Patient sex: F
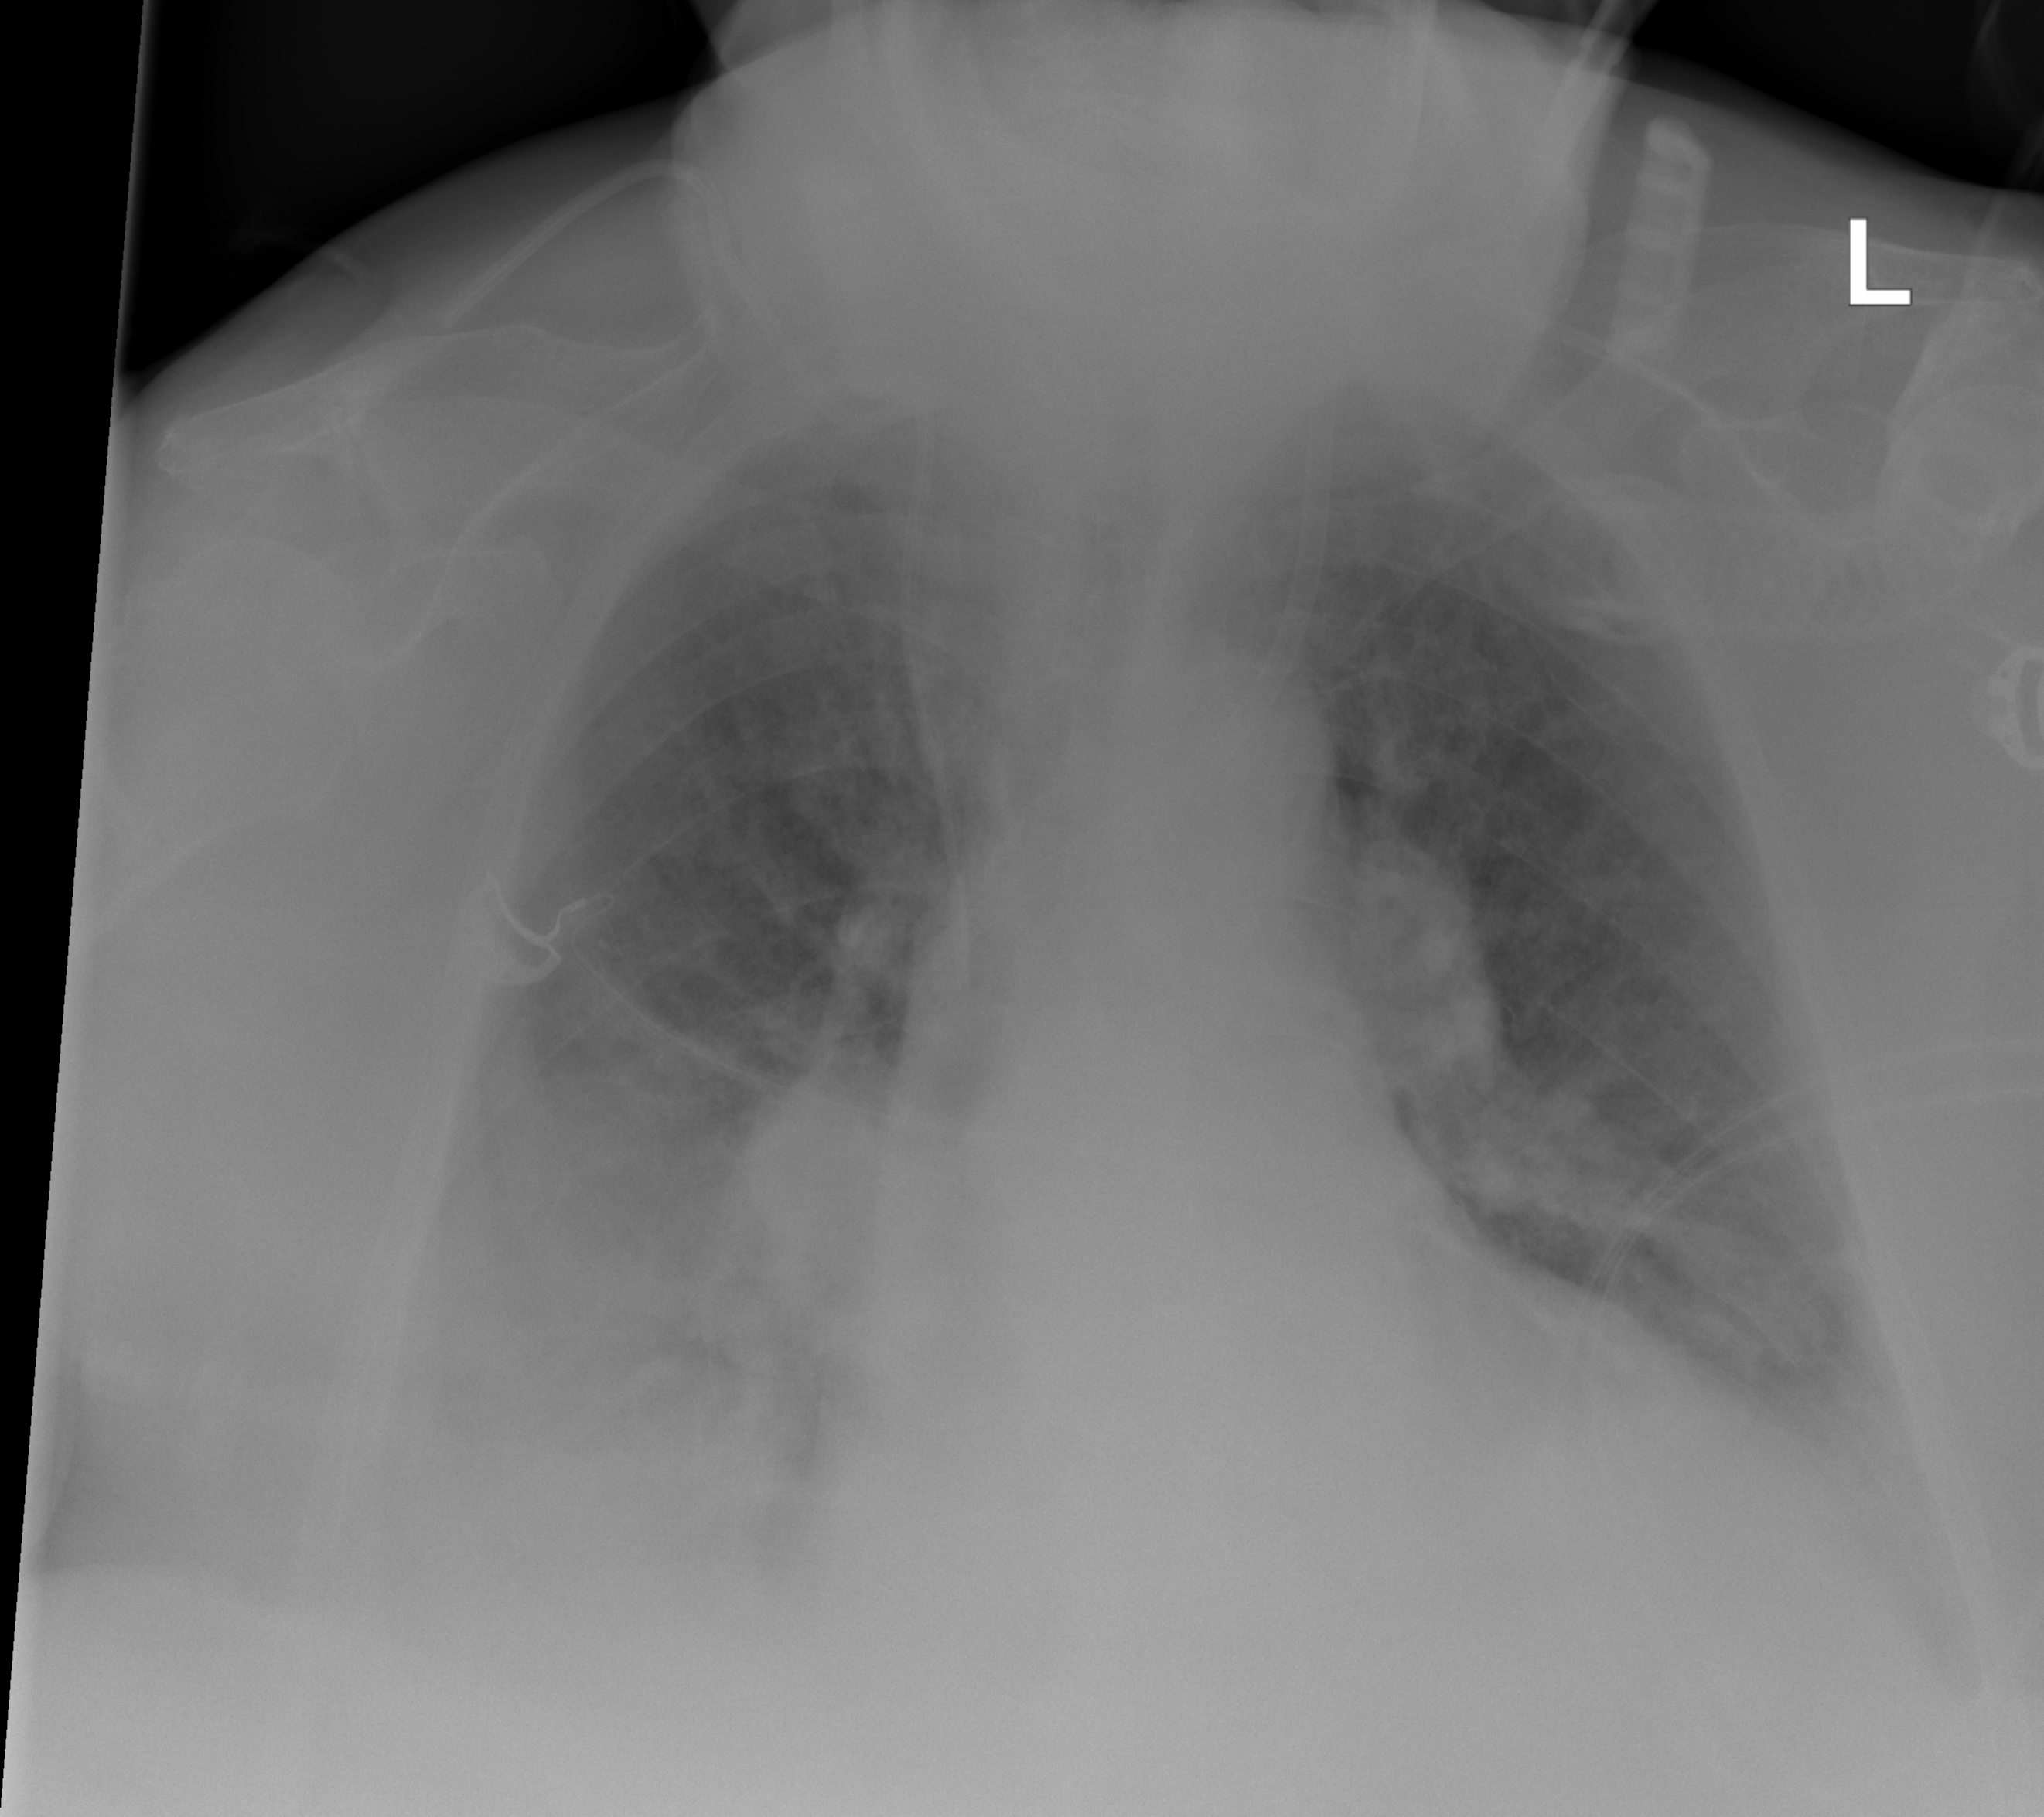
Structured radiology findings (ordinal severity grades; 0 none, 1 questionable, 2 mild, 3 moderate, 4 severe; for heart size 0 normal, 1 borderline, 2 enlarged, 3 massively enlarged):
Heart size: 2
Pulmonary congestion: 1
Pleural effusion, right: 2
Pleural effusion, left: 2
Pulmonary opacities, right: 3
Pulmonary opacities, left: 2
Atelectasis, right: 2
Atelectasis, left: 2